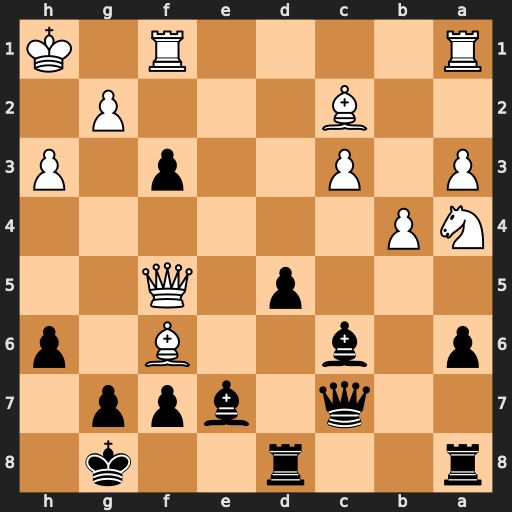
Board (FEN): r2r2k1/2q1bpp1/p1b2B1p/3p1Q2/NP6/P1P2p1P/2B3P1/R4R1K
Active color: b
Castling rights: -
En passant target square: -
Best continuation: fxg2+ Kxg2 d4+ Be4 Bxe4+